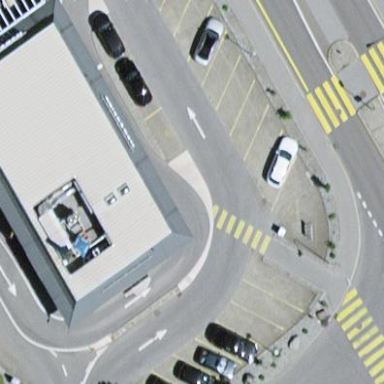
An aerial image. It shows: Retail building.